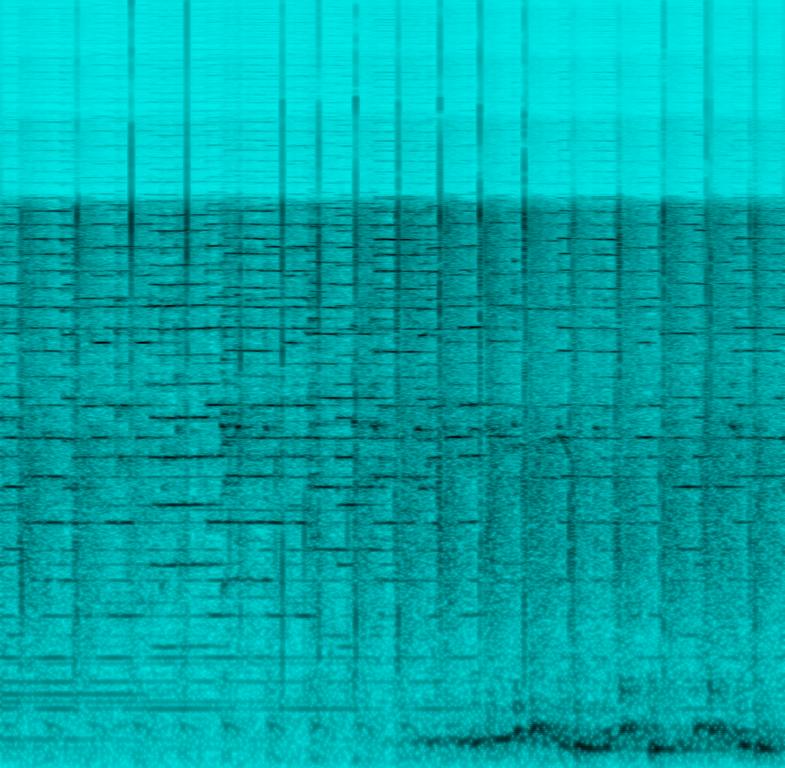
The song is an instrumental. The song is fast in tempo, with a bagpiper playing a Solo melody accompanied by a drum rhythm and people cheering and clapping wildly. The song is rousing in spirit and fervour. The song has a bad audio quality.